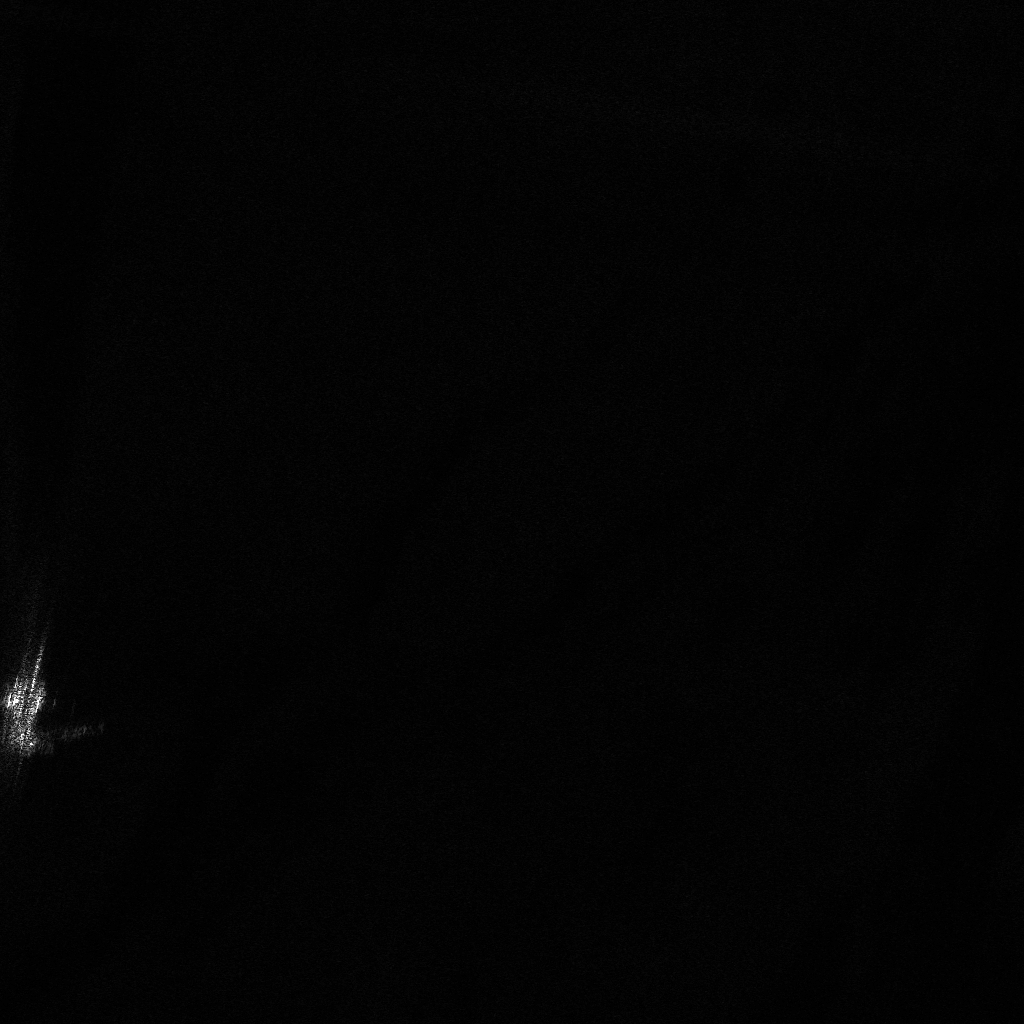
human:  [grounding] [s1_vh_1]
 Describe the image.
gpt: In the satellite image, there is  <ref>1 large container </ref> <box>[[0, 62, 3, 73, 11]]</box> located at left.